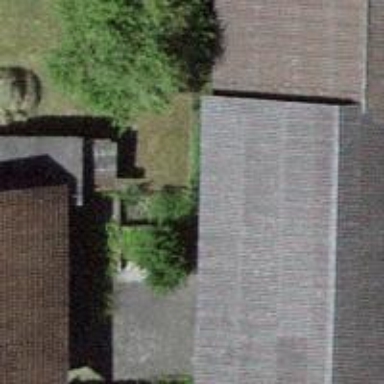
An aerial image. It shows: Rural barn.